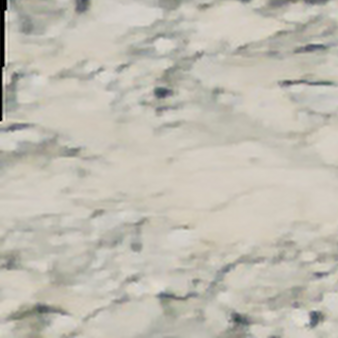
Label: other